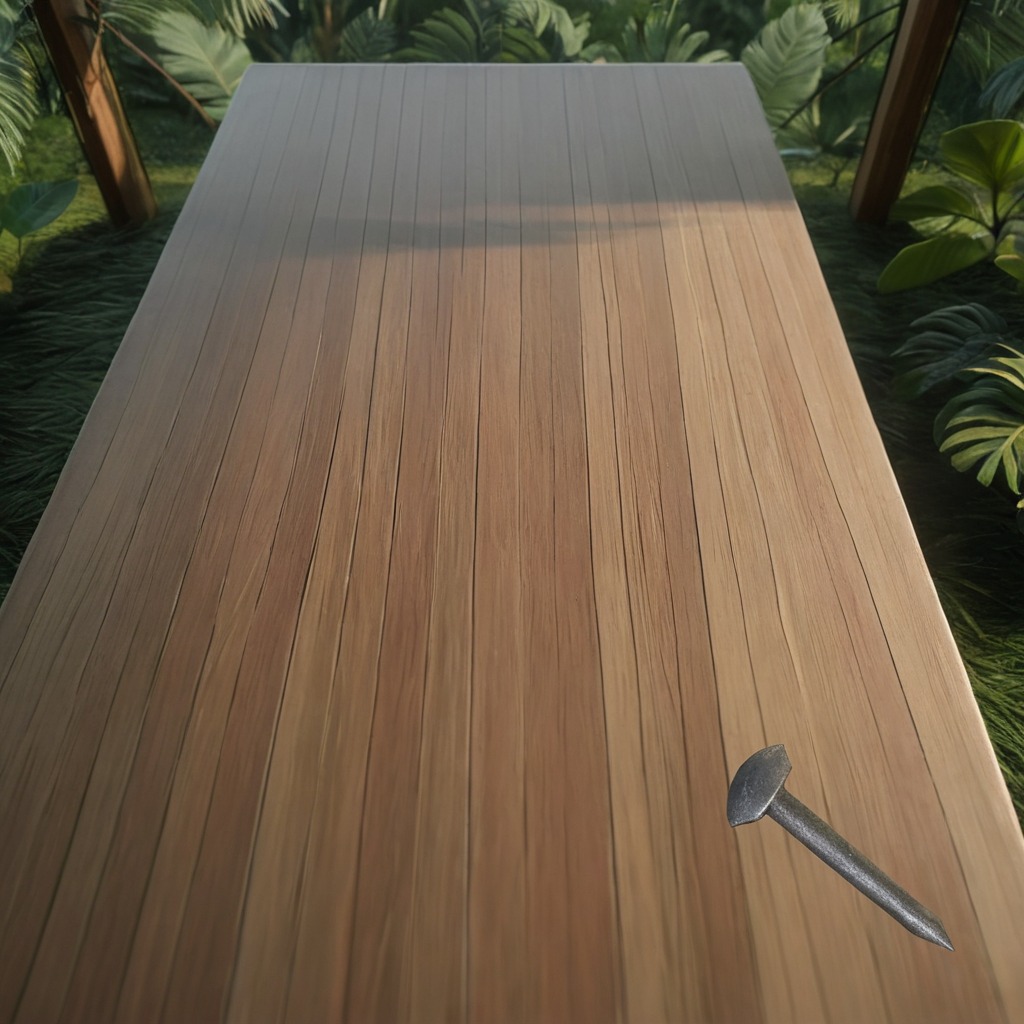
A clean wooden table lies on a worn but clean iron nail.